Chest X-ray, AP view. Patient: 65 years old, sex M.
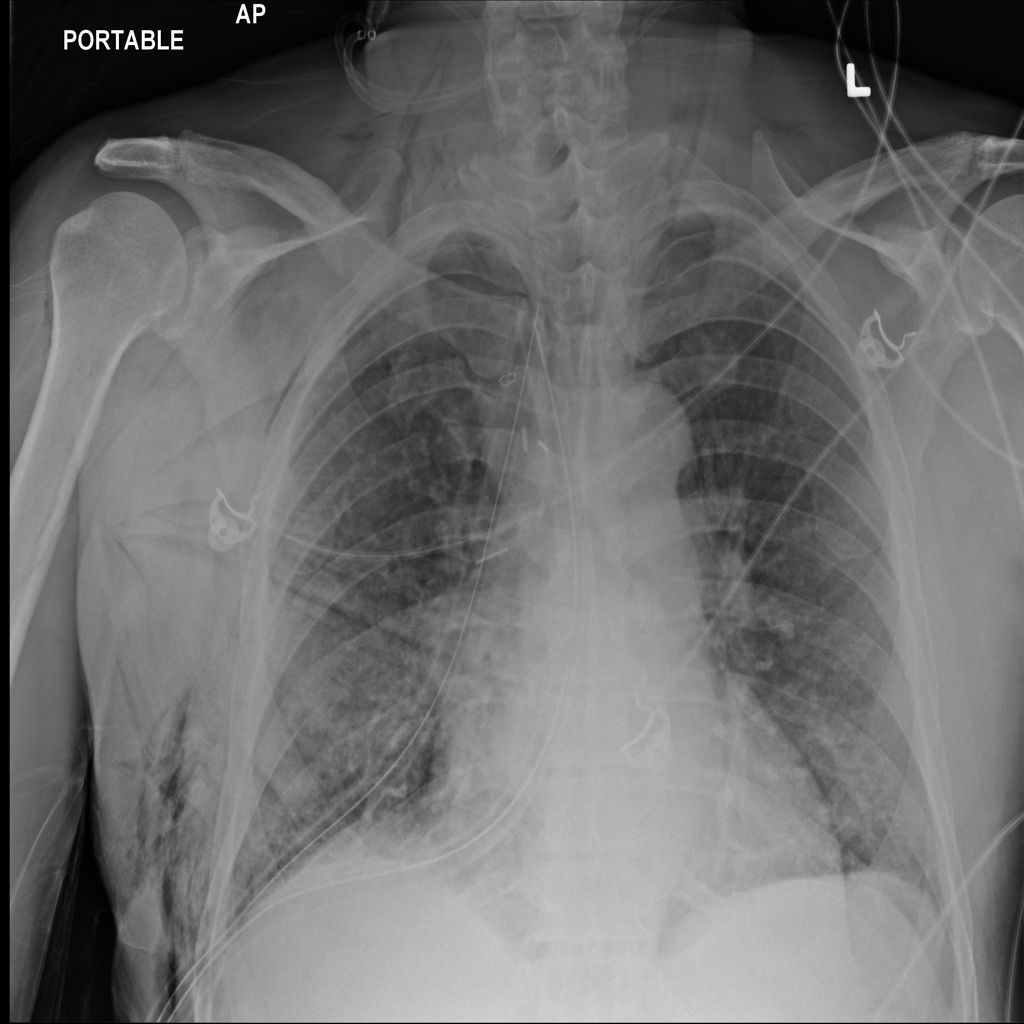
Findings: No Finding